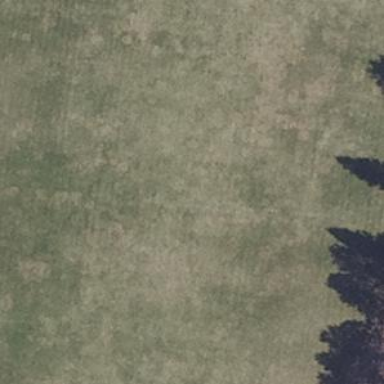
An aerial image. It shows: Soccer pitch with grass surface for leisure land.